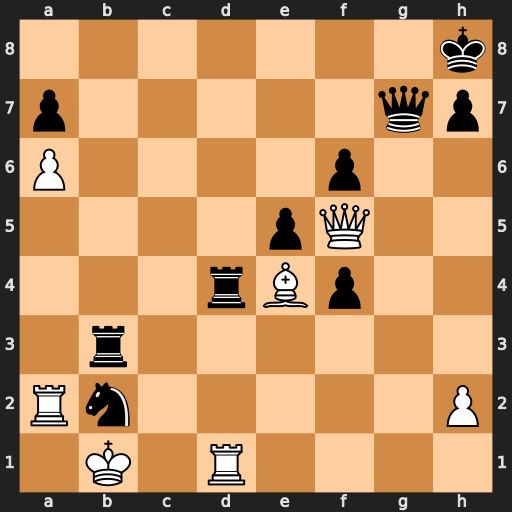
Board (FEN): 7k/p5qp/P4p2/4pQ2/3rBp2/1r6/Rn5P/1K1R4
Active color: w
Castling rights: -
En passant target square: -
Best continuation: Qc8+ Qg8 Qxg8+ Kxg8 Rxd4